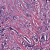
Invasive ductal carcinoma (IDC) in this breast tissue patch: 1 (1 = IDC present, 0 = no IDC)